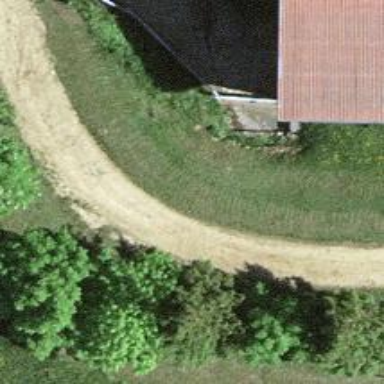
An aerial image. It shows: Gravel track with grade 2 tracktype.